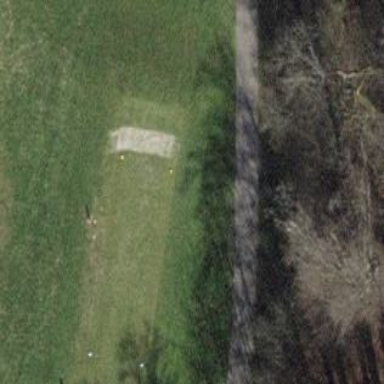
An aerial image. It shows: Grassy area designated as golf tee.